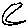
Label: moon